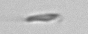
Label: fiber